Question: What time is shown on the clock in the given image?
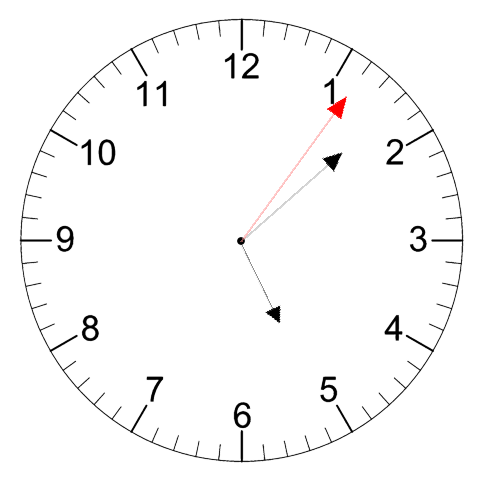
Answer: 05:08:06